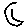
Label: moon